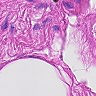
Metastatic tissue present: no